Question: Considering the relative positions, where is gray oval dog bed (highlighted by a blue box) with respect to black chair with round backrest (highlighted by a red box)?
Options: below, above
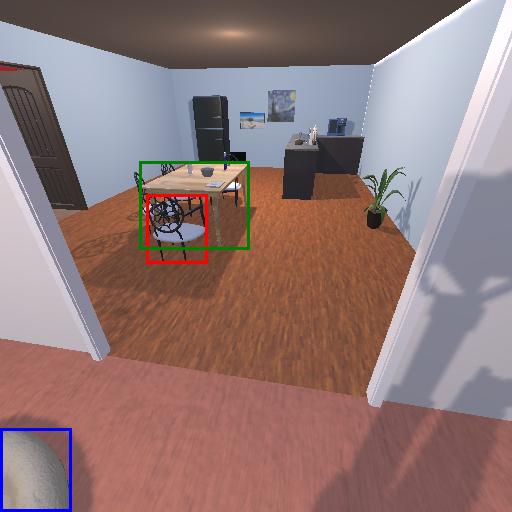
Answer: below